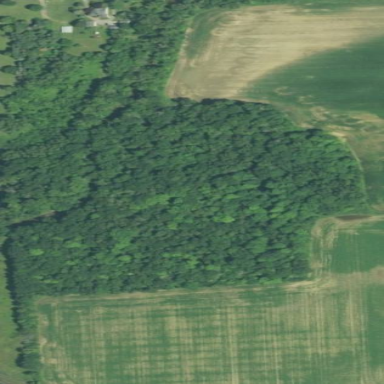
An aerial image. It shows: Forest area.